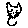
Label: cat